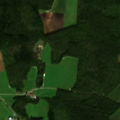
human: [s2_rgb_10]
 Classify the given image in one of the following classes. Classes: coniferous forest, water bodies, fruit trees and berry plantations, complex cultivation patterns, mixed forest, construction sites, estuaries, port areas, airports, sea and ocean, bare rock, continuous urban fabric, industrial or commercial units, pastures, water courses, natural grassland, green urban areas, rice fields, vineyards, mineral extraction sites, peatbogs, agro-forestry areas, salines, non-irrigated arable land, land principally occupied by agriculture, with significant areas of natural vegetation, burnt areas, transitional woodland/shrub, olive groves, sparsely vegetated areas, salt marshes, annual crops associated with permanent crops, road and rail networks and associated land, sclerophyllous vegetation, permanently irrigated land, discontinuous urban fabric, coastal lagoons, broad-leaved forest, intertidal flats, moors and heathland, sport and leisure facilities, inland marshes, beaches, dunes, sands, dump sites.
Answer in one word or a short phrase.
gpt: non-irrigated arable land, land principally occupied by agriculture, with significant areas of natural vegetation, coniferous forest, mixed forest, transitional woodland/shrub